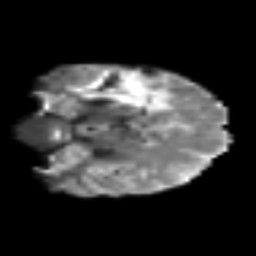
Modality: T2w
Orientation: coronal
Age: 44
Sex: female
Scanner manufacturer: siemens
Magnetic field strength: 3 T
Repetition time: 6.1 s
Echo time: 0.101 s